Question: We have the following case. We need to change a field in a SQL Server database from varchar to nvarchar. After the change, all the dbgrid shows the very wide column. How can we globally adjust the size of this column?
Column 'Lastname' is very wide:

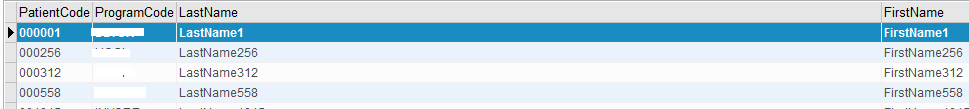
Answer: Let's create a sample table:
'''
CREATE TABLE PATIENT(
ID INT IDENTITY(1,1) PRIMARY KEY NOT NULL,
LastName NVARCHAR(50) NOT NULL
)
GO
INSERT INTO PATIENT VALUES
('Patient1'),
('Patient2'),
('Patient3');
'''
Now let's see the 'DBGrid' how to show the data:
<URL>
Your problem is the 'Sise' of your column (50) here
<URL>
You can change the 'DBGrid' column 'Width' as:
'''
DBGrid1.Columns[1].Width := Value;
'''
also, be sure that 'dgColumnResize' option of the 'DBGrid' is enabled (true), in that way you resize the column as needed at runtime.